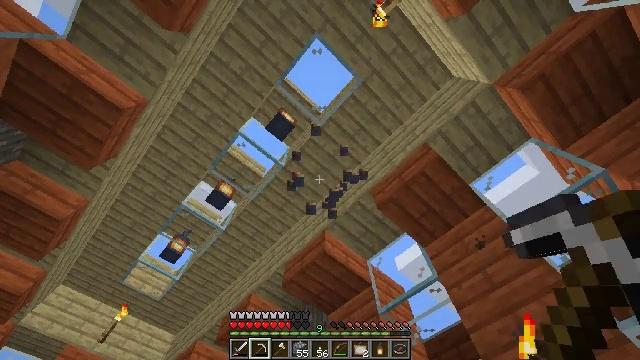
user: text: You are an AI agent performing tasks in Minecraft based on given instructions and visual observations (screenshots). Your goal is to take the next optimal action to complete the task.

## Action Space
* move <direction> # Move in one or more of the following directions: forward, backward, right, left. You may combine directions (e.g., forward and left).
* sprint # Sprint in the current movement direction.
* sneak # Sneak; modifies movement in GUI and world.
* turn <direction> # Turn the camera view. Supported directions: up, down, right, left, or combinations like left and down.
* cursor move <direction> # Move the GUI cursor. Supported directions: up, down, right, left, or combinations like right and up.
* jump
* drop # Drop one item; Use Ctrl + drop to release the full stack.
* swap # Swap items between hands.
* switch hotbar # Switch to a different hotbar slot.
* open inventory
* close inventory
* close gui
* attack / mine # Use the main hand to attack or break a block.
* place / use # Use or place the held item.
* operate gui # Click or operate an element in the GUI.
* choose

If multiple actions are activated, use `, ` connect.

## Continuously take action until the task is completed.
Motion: motion action
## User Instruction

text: Gather the lantern to use it later.
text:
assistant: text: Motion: attack / mine